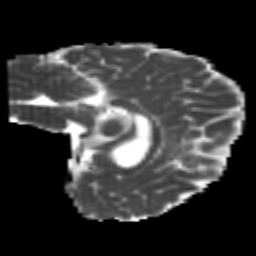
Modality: MD
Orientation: sagittal
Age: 22
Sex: female
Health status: healthy
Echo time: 0.074 s